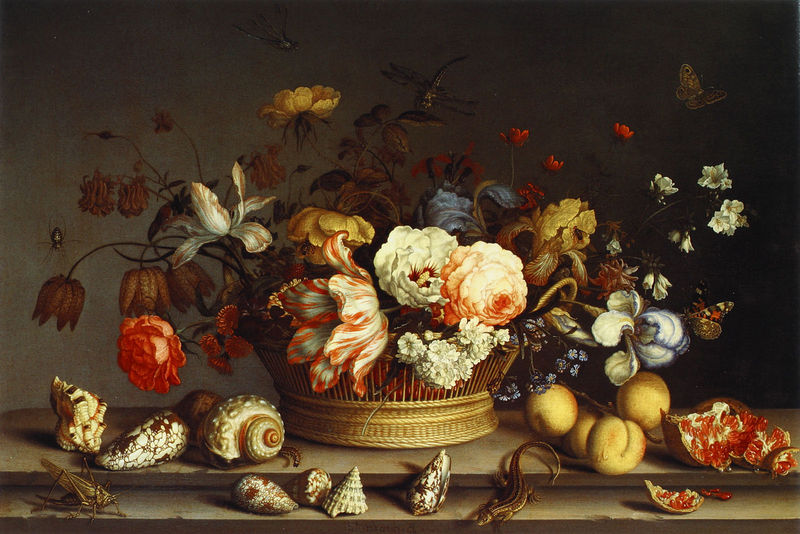
Titel: Stilleben mit Blumenkorb
Institution: Stockholm, Nationalmuseum
Schlagwörter: gemälde, weiß, gelb, blumen, orange, tisch, blüten, obst, rot, malerei, schale, niederlande, öl, früchte, stilleben, stillleben, tulpen, korb, strauß, tulpe, vanitas, meeresfrüchte, memento mori, mohn, insekten, schmetterling, pfirsich, muschel, aprikose, aprikosen, granatapfel, libelle, muscheln, pfirsiche, schmetterlinge, schnecke, schnecken, staruß, flechtkorb, eidechse, wurm, heuschrecke, grille, marille, marillen, pbst, schalentiere, tausendfüßler